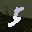
Label: 5